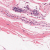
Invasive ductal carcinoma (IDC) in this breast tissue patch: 0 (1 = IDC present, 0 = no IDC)